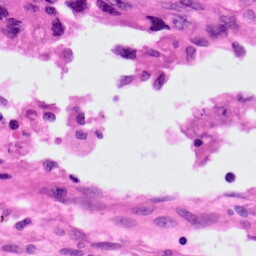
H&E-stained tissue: Lung